Question: How to add one to many relations in parse pointer, please check this screenshot:

It's a pointer and i can only add one pointer per row (one-to-one) i cant add one to many relationship to this using js it throws error.
> {"code":111,"error":"invalid type for key members, expected *_User, but got array"}
And I don't wanna use parse 'Relation' type column due to querying 'Relation' is complicated.
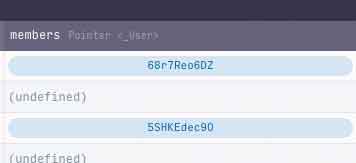
Answer: I have bump into this error before.
It is because the '<Type>' of your 'member' column is already automatically set to '*_User'. If you try to set a many to many relation into the same column, it just don't work since the type are different.
You can solve the issue by manually deleting the column in your dashboard and set it in your code again.